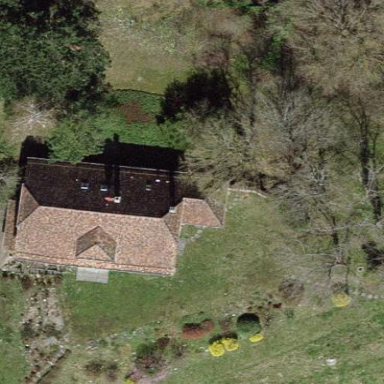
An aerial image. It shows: Simple and straightforward house.